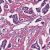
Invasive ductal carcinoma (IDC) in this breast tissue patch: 1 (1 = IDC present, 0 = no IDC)